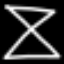
Label: hourglass